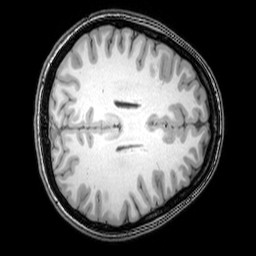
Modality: T1w
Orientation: axial
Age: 24
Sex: female
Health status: healthy
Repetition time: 0.081 s
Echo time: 0.037 s